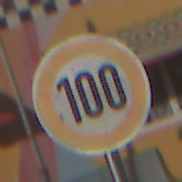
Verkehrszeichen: Geschwindigkeit100
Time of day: MorningAfternoon
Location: Outdoor (Special)
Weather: PartlyCloudy
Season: NotSpecified
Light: Natural